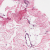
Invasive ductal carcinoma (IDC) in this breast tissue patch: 0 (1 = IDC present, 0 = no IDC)